Brain MRI, T1c slice (ischemic stroke SPES case)
Modalities acquired: T1c|T2|DWI|CBF|CBV|TTP|Tmax
Volume shape: 92x110x71 voxels, spacing: 2x2x2 mm
Slice 39 of 71
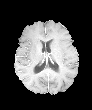
Lesion size: 12403 voxels